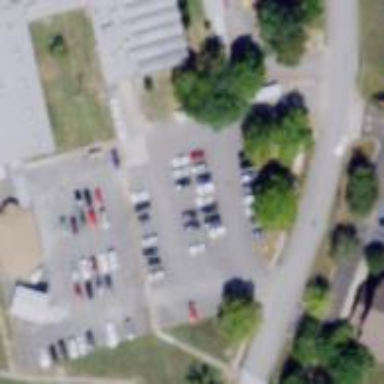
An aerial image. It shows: Paved parking area.